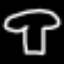
Label: mushroom